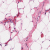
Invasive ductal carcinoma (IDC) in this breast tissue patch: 0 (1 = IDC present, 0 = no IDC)